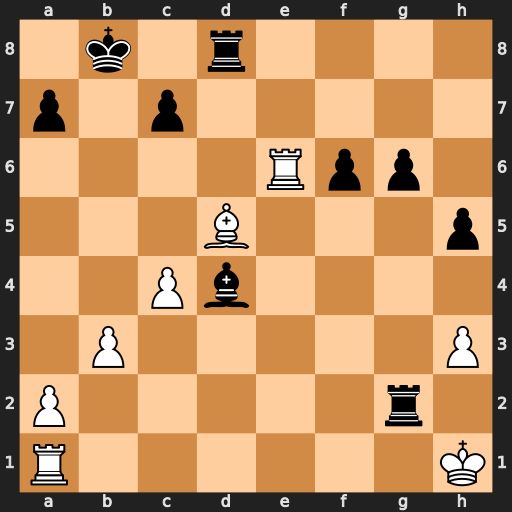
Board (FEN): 1k1r4/p1p5/4Rpp1/3B3p/2Pb4/1P5P/P5r1/R6K
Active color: w
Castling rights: -
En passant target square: -
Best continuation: Rd1 Rxa2 Rxd4